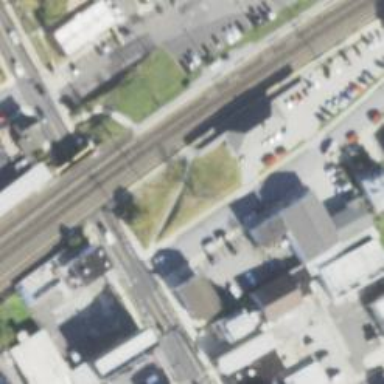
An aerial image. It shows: Platform for public transport at railway station.